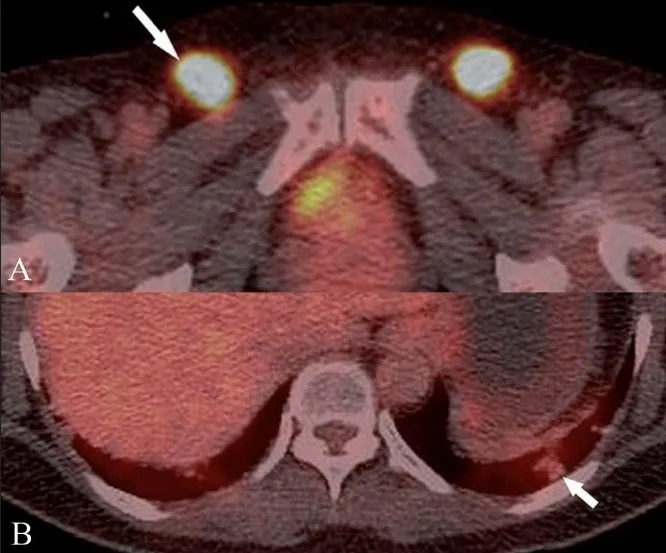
FDG PET/CT shows increased uptake in the inguinal lymph nodes (arrow in A) with no significant uptake in the lung nodules (arrow in B).
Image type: radiology (pet)